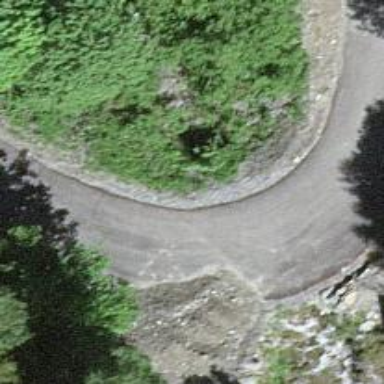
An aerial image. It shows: Culvert tunnel.